Field crop: maize
Growth stage: 2
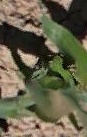
Species: maize